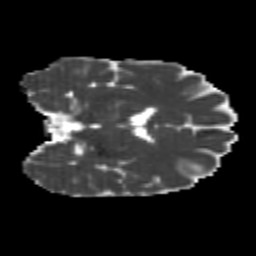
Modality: MD
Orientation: coronal
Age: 25
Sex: female
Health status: healthy
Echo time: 0.074 s